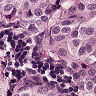
Metastatic tissue present: yes